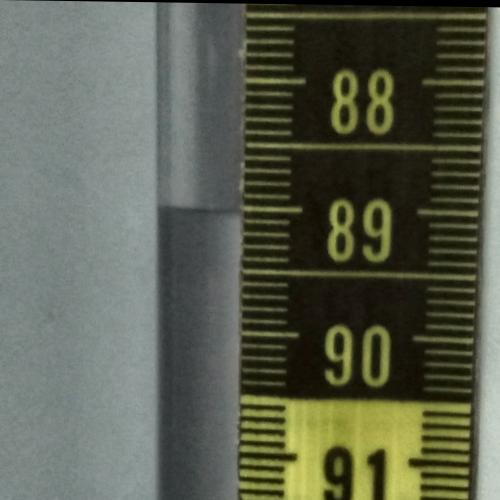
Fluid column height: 89.0 cm